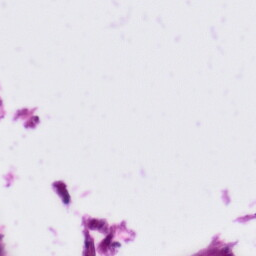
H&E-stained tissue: Tonsil